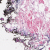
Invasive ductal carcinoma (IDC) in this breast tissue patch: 0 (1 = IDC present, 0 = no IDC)